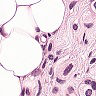
Metastatic tissue present: yes